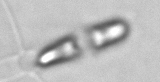
Label: Chaetoceros